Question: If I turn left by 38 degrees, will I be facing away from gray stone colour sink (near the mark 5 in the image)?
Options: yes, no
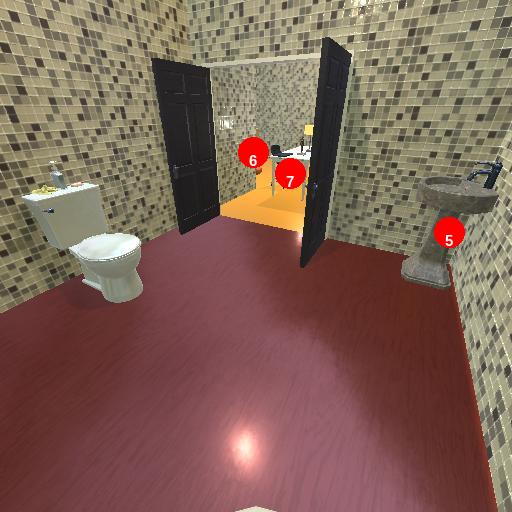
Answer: yes